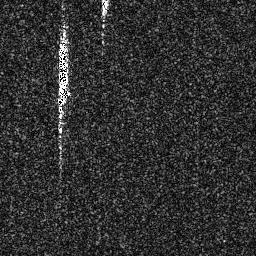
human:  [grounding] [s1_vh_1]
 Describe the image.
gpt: In the satellite image, there is  <ref>1 large ship </ref> <box>[[21, 9, 28, 47, 0]]</box> located at top left.